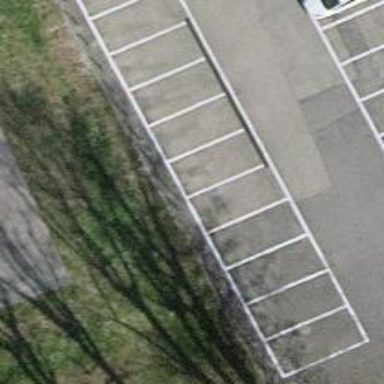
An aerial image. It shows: Bollard barrier.